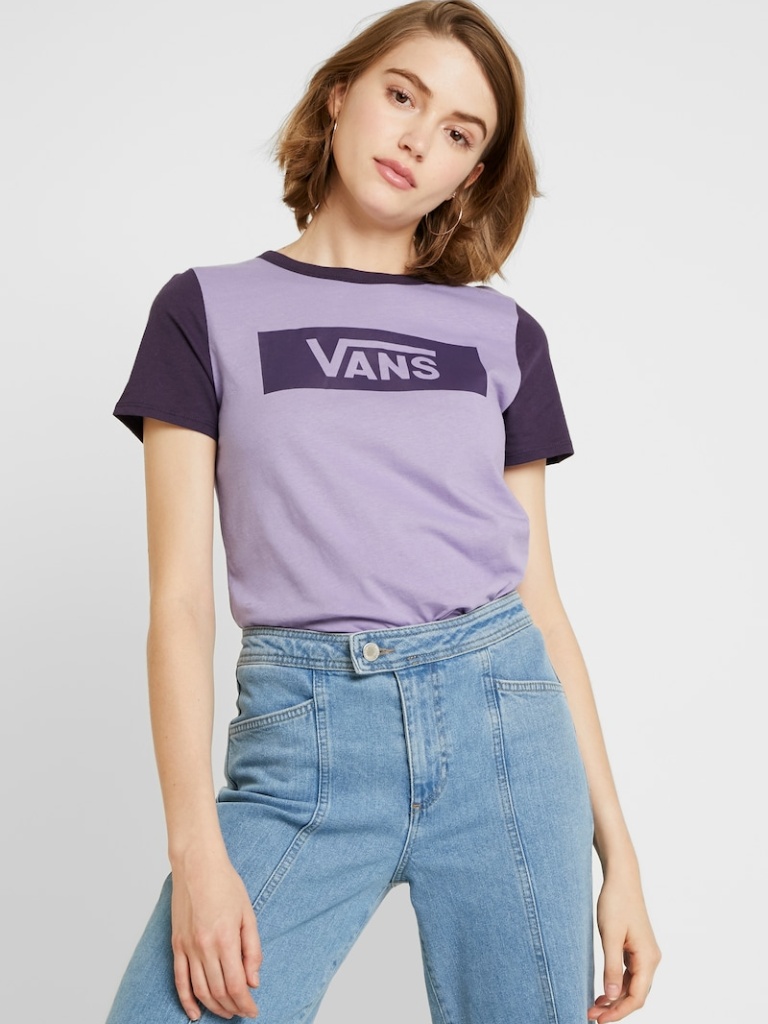
cotton relaxed short sleeve hip length Fully Tucked in crew t-shirt